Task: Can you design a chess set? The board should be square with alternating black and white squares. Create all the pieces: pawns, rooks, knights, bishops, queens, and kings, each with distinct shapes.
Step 2403:
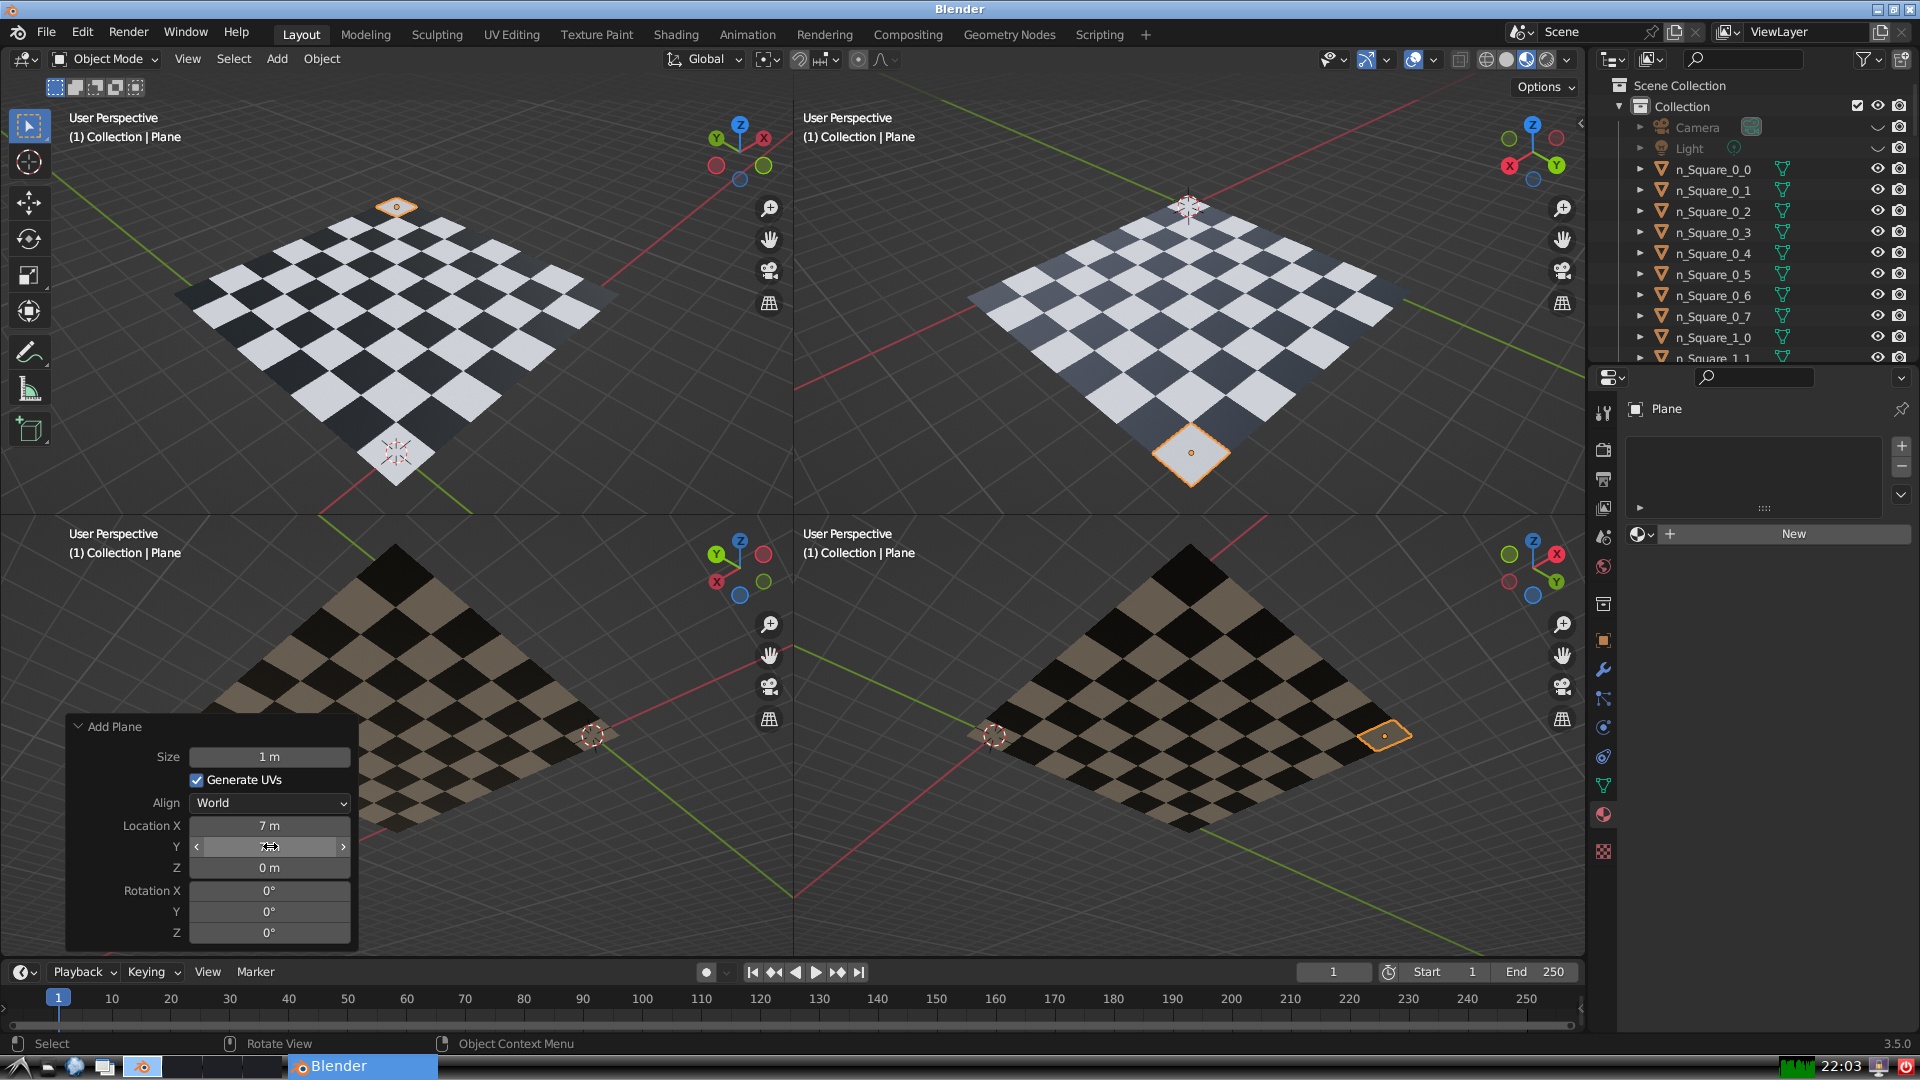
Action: {"mouse_move": [270, 867]}